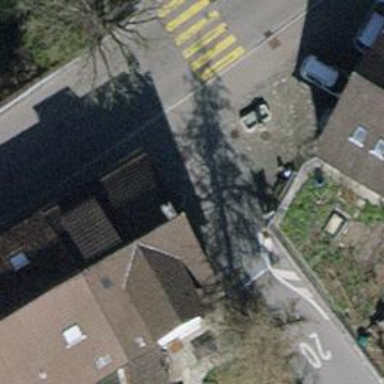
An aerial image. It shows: Post box is visible.